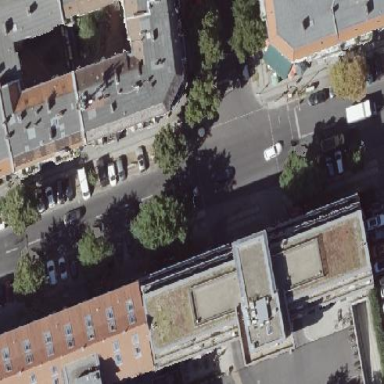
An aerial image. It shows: Building with flat gray roof.